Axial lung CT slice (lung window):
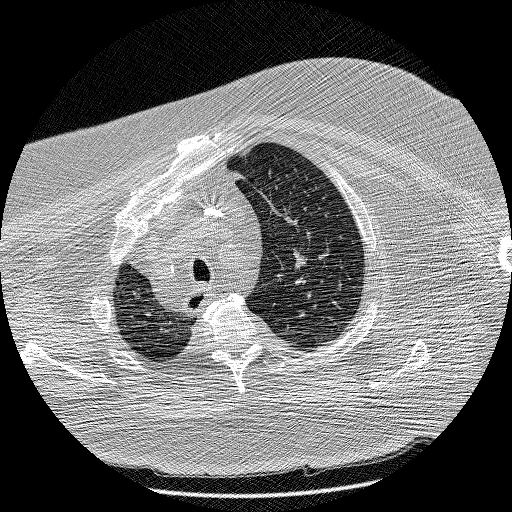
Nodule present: no